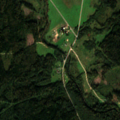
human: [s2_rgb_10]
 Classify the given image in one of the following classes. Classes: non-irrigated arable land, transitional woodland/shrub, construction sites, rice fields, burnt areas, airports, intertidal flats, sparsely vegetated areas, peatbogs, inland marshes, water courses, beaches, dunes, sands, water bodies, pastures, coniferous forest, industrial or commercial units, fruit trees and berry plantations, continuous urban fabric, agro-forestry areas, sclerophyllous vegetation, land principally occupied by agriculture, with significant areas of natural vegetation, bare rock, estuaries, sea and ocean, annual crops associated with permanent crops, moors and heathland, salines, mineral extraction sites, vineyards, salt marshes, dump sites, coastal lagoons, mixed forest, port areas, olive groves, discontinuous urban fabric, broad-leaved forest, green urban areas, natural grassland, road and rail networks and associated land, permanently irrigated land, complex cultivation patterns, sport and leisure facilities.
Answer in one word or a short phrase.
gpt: pastures, land principally occupied by agriculture, with significant areas of natural vegetation, coniferous forest, mixed forest, transitional woodland/shrub